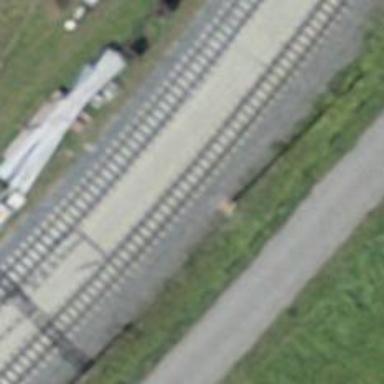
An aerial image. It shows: Narrow-gauge railway with 1 track. The tracks are electrified with contact line.